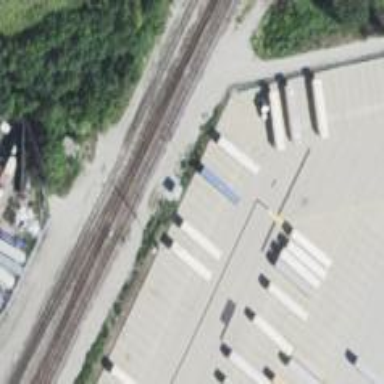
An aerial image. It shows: Railway crossover.